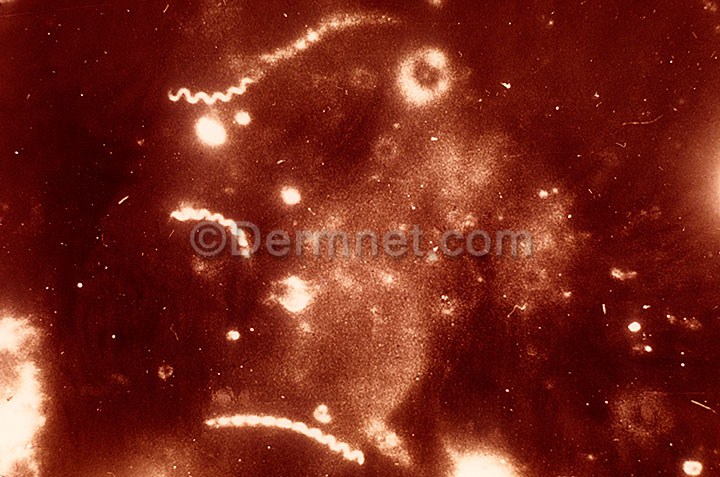
Disease: Herpes HPV and other STDs Photos